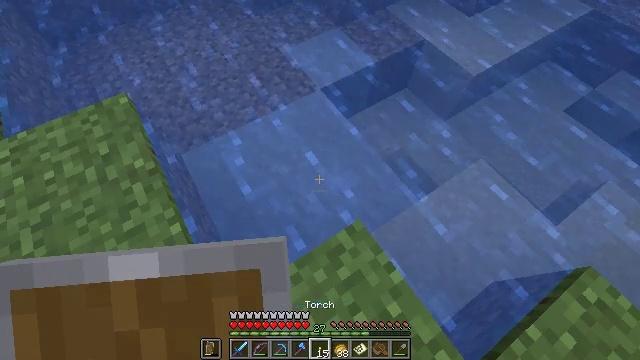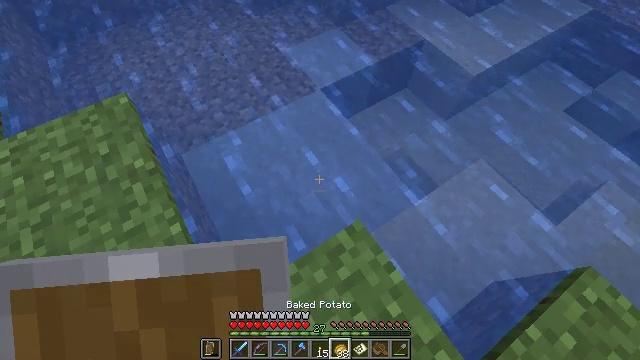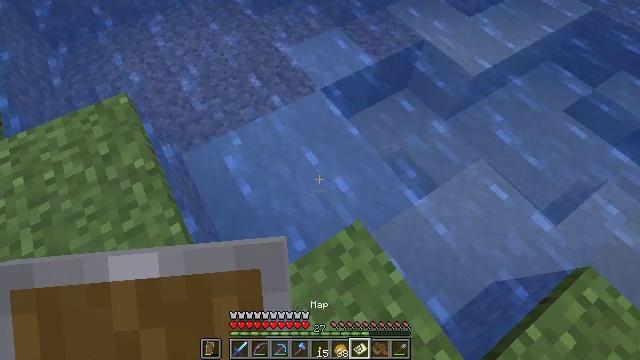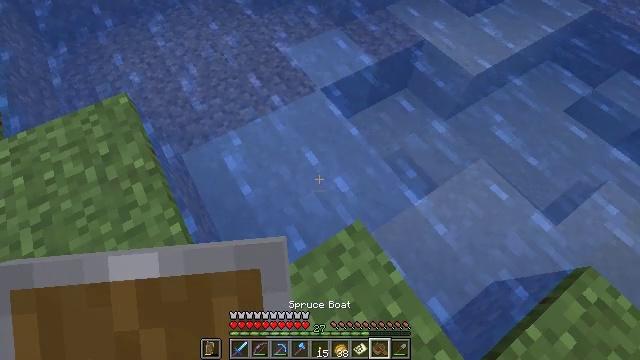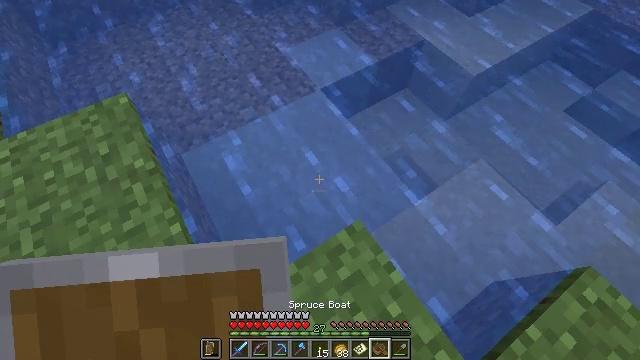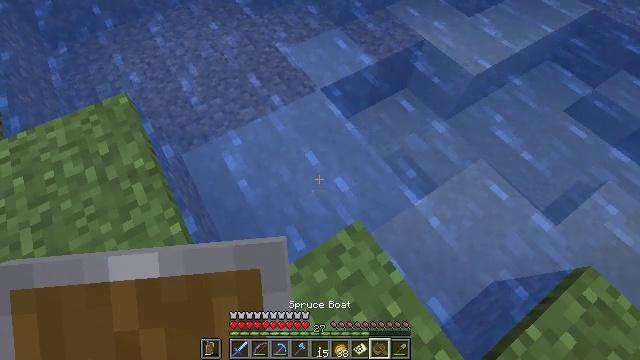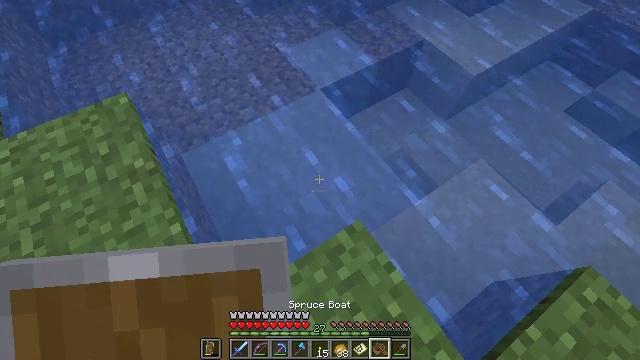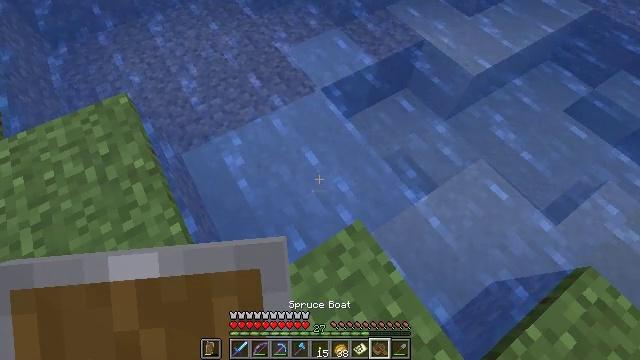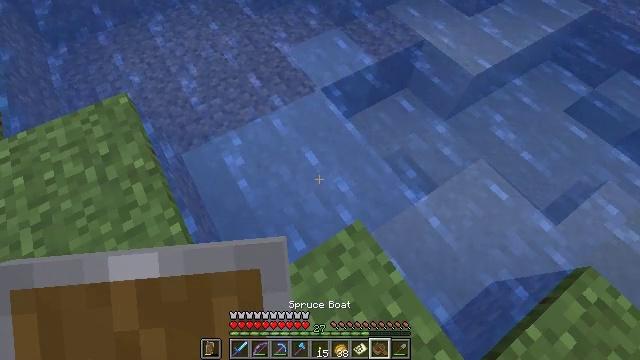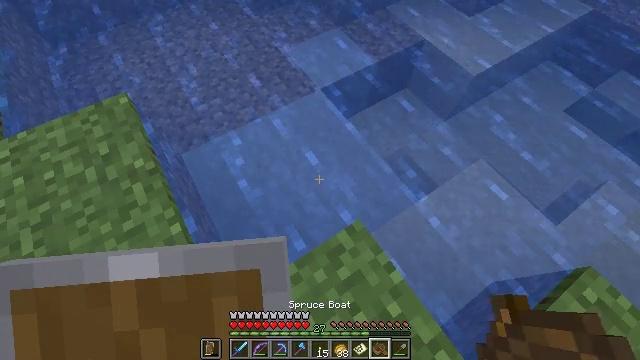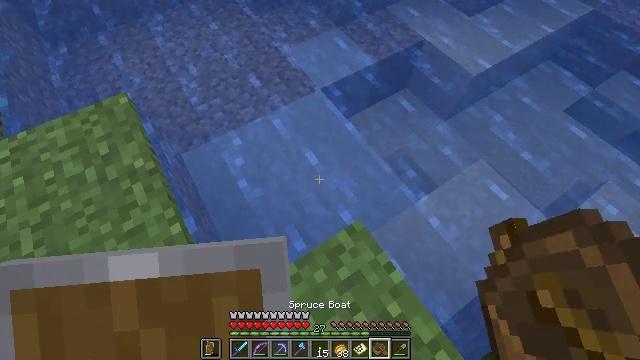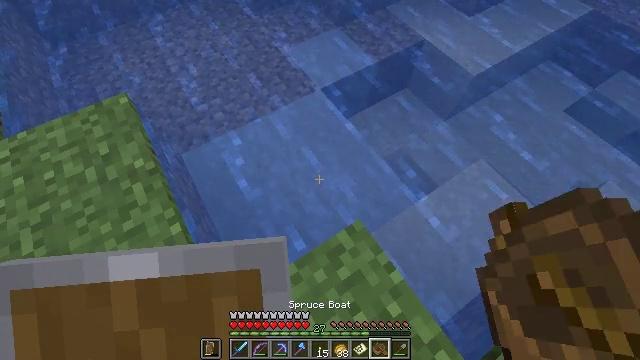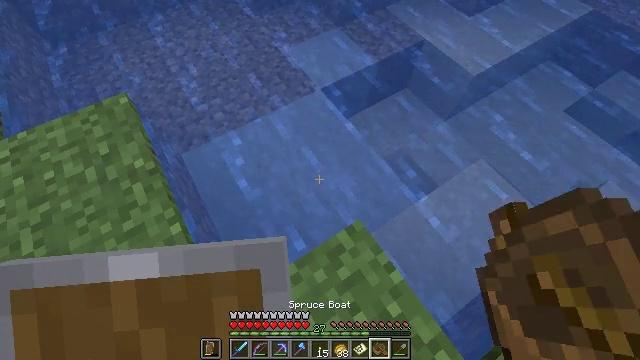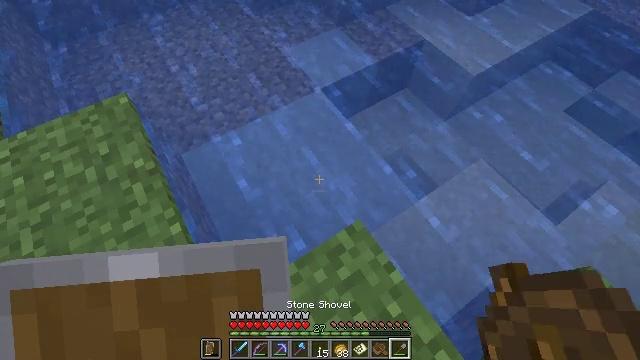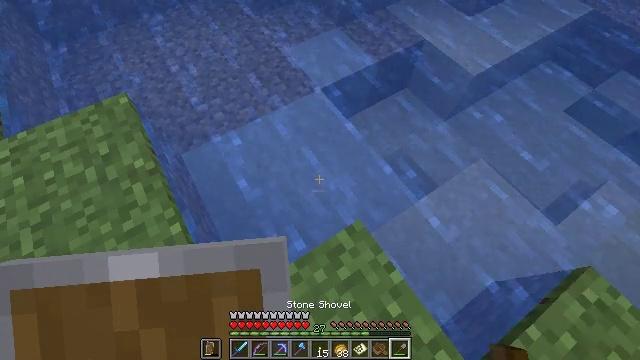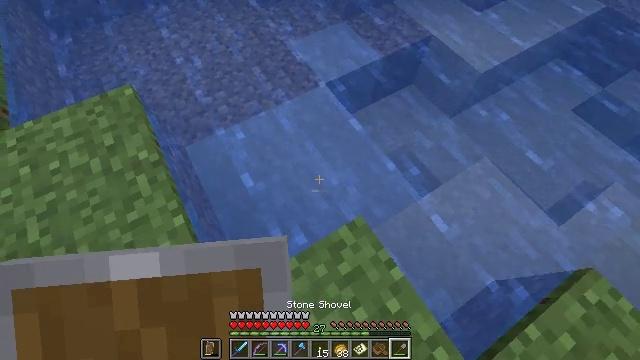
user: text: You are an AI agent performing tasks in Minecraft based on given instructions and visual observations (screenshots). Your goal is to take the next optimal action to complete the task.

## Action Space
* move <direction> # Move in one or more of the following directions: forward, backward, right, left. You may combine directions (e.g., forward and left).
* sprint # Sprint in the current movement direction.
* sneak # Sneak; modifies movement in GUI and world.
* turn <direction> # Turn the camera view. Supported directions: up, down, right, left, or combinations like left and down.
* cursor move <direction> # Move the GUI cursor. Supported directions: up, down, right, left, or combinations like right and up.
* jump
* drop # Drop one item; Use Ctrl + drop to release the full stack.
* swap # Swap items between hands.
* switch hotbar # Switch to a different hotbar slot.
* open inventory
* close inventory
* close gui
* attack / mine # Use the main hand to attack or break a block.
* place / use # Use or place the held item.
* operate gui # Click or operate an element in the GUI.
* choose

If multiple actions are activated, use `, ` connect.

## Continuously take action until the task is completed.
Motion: motion action
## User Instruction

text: Break the clay block to collect it.
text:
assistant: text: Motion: no_op
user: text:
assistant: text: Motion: no_op
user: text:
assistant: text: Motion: no_op
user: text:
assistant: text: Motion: no_op
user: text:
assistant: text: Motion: no_op
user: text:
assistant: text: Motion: no_op
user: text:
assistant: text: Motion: no_op
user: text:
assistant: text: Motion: no_op
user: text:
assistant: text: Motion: no_op
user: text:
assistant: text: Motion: no_op
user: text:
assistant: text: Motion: no_op
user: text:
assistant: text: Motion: no_op
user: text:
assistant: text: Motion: no_op
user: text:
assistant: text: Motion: no_op
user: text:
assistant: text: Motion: turn left and down
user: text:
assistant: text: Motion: turn left and down
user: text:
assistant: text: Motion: move forward, turn left and down
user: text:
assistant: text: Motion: move forward, turn left and down
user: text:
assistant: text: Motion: attack / mine
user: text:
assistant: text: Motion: attack / mine
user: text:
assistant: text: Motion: attack / mine
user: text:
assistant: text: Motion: attack / mine
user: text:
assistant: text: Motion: attack / mine
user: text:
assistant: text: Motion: attack / mine
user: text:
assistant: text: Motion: attack / mine
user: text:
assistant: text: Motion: turn right and up, attack / mine
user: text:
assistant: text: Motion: turn up, attack / mine
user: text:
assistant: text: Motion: attack / mine
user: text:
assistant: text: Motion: attack / mine
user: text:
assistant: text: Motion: attack / mine